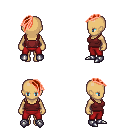
a pixel art fantasy rpg character, female body template, human, tanned skin, maroon pirate shirt, red pants, red long mohawk hairstyle, metal boots, four views (front, back, left, right), 2x2 character sprite sheet, small pixel art, hard edges, no anti-aliasing